Question:
Getting access denied while reading the JKS file in . I have given full permission to all the users.Changed the installation location.But getting the same exception. It work fine fine with on same machine
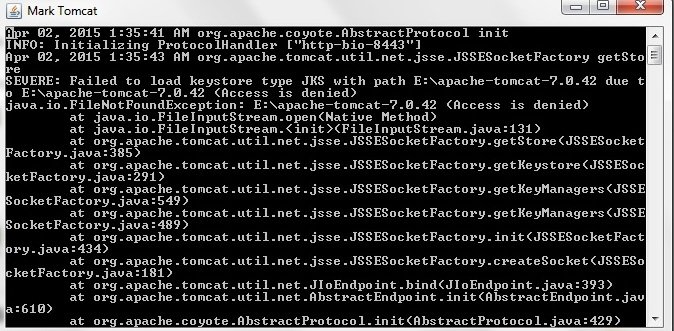
Answer: You seem to have specified the keystore file as a directory.
The access-denied error you are seeing is what you get when you attempt to open a directory as if it were a file. You can't do this to a directory.
Have you specified the location of the keystore in your 'server.xml' file as follows?
'''
<Connector ...
keystoreFile="E:/apache-tomcat-7.0.42" ... />
'''
If so, specify the name of the file (quite probably '.keystore') instead:
'''
<Connector ...
keystoreFile="E:/apache-tomcat-7.0.42/.keystore" ... />
'''